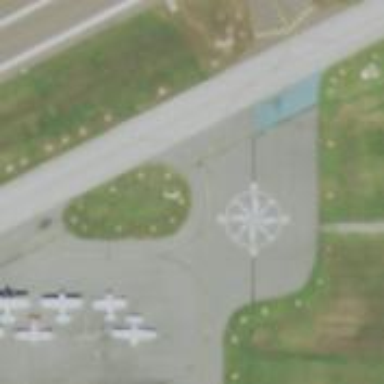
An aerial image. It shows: Image of taxiway at airport.